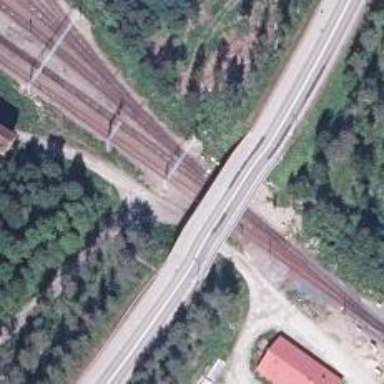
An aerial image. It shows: Continuous railway track.